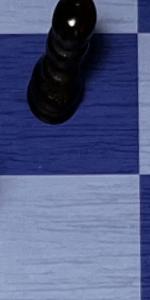
Label: Empty